Field crop: maize
Growth stage: 2
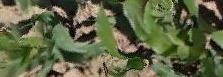
Species: maize